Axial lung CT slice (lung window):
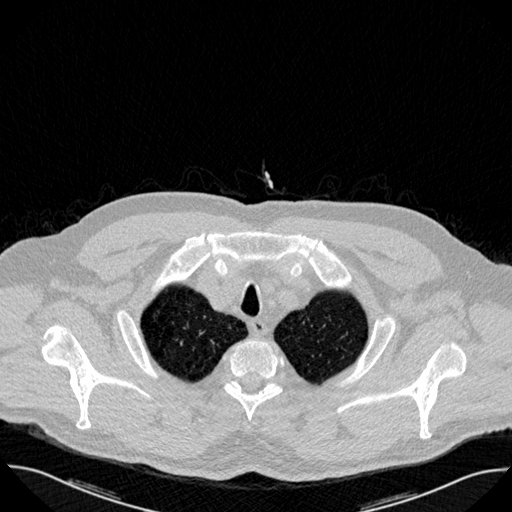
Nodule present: no